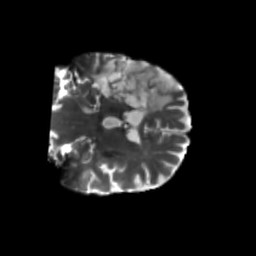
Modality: T2w
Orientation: coronal
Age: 48
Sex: male
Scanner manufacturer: siemens
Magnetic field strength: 3 T
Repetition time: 5.47 s
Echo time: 0.0854 s